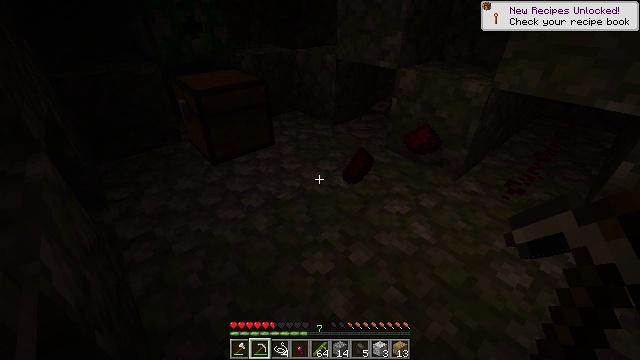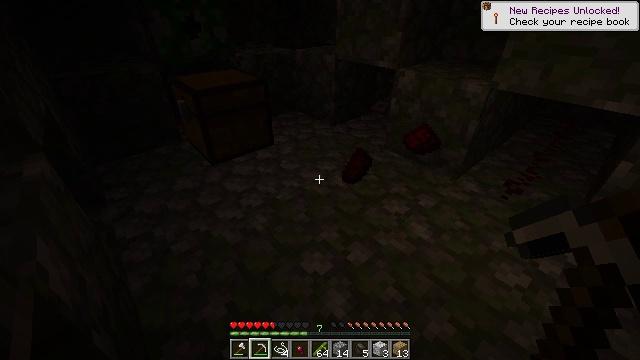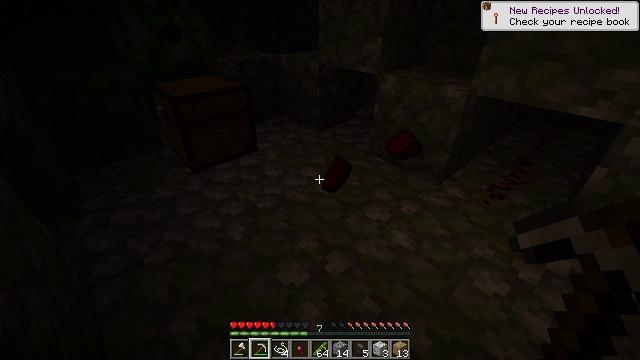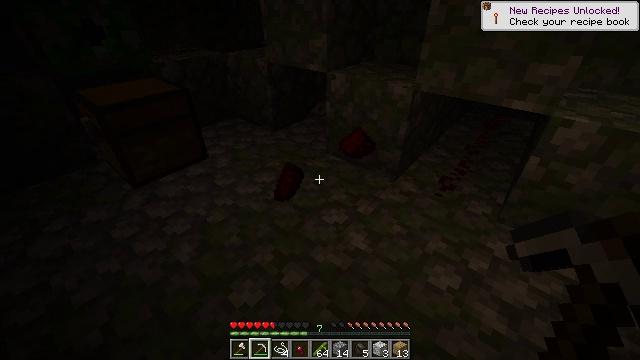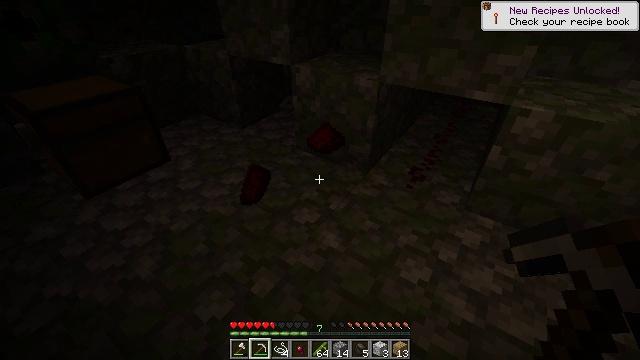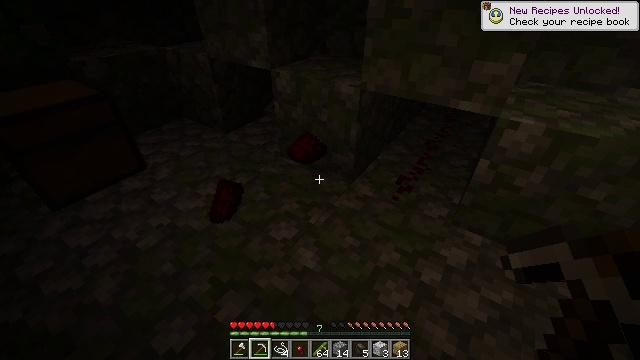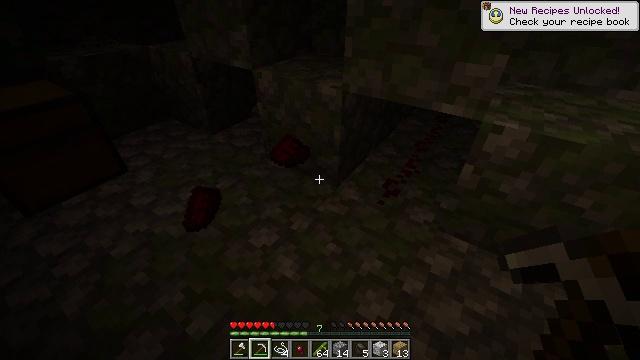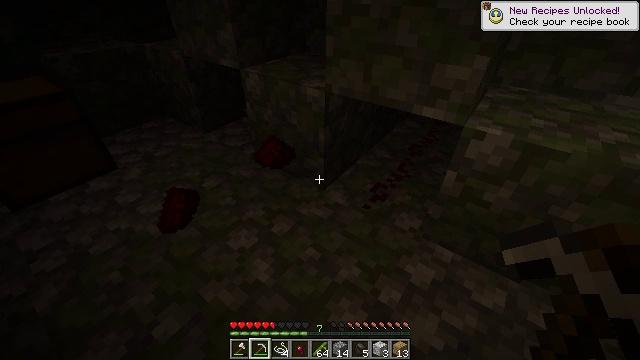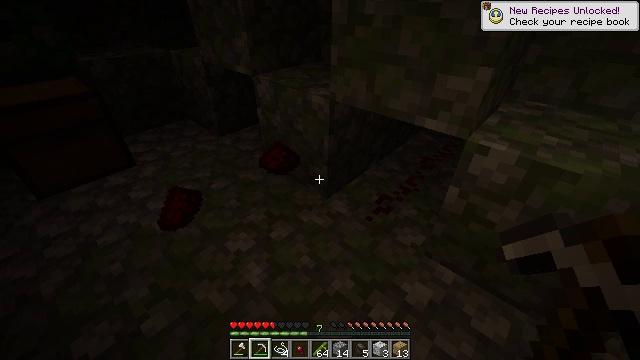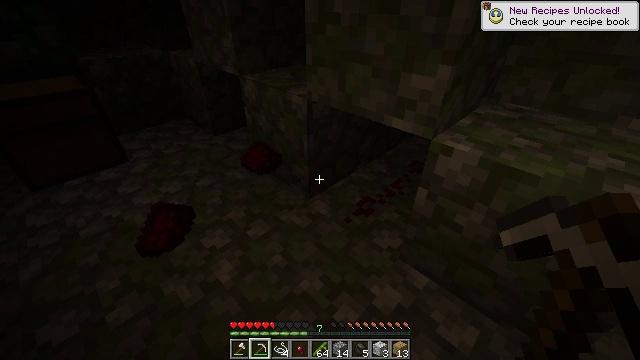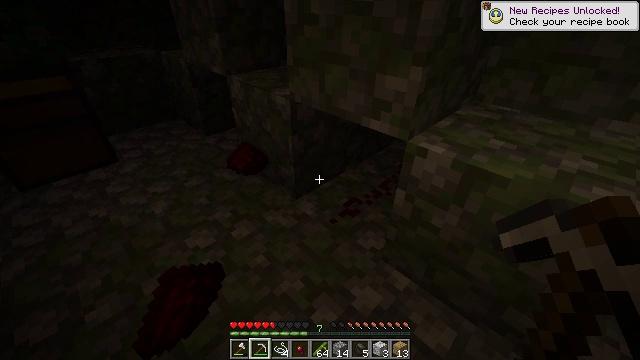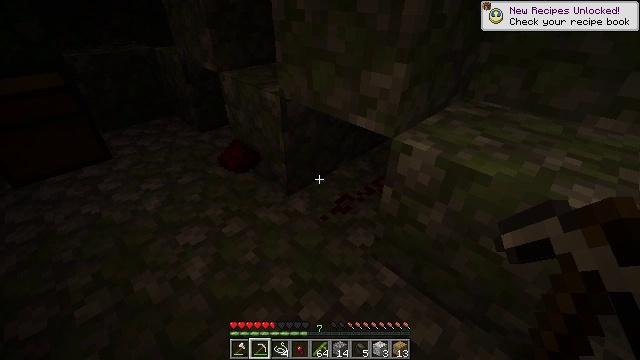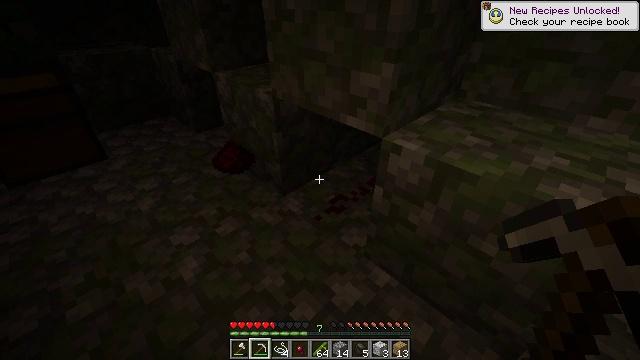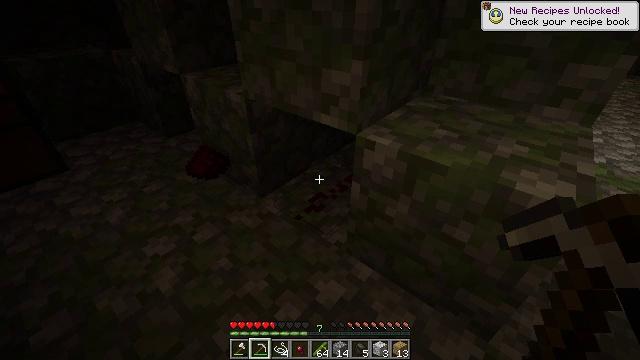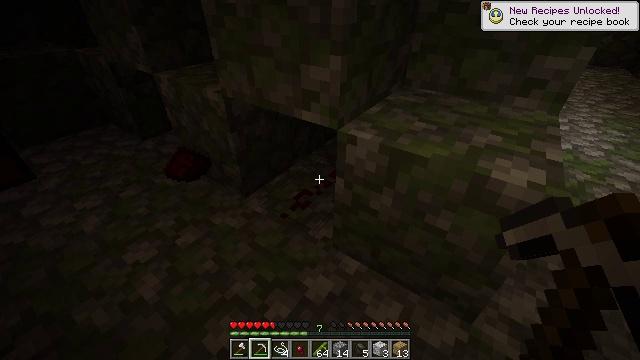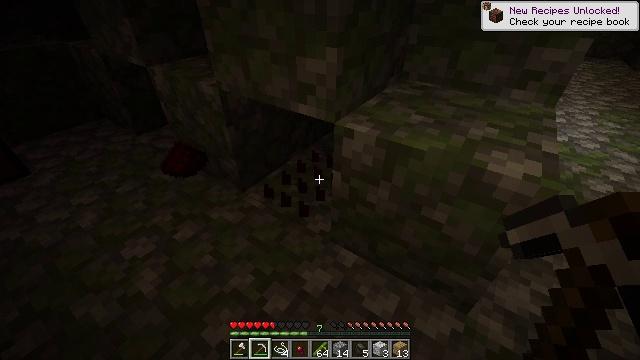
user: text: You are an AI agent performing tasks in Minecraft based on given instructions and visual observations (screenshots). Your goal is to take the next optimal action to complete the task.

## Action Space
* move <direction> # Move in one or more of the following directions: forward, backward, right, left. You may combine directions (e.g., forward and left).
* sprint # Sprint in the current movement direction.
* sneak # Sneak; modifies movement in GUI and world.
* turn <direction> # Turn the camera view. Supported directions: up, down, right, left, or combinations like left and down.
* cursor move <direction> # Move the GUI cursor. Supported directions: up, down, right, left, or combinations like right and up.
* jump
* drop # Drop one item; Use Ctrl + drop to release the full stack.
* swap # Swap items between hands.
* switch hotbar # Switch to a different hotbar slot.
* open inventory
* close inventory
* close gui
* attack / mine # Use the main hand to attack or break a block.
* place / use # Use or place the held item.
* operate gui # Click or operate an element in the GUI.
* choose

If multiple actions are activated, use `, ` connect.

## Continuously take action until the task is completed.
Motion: motion action
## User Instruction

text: Mine the redstone wire connected to mechanisms.
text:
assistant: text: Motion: move right
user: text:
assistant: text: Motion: move forward and move right, turn right
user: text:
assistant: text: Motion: move forward and move right, turn right and down
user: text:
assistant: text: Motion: move forward and move right, turn right and down
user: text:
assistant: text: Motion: move forward and move right
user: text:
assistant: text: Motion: move right
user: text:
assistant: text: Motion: move right, turn left
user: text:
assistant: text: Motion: move right, turn left and up
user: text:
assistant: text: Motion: move right, turn left
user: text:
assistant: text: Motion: no_op
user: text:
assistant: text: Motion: no_op
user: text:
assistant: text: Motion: no_op
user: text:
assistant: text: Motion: turn right
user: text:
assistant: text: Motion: turn right
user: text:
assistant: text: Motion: turn down, attack / mine
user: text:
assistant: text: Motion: attack / mine
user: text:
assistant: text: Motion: turn left, attack / mine
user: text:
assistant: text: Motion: move forward, turn left
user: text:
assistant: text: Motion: move forward
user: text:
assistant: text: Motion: no_op